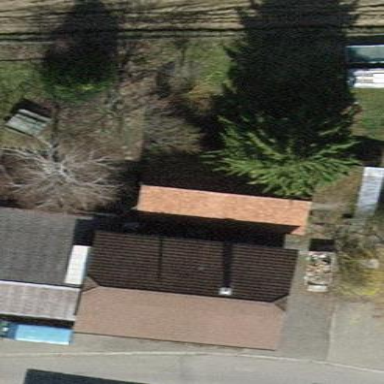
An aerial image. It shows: Detached building with gabled roof.